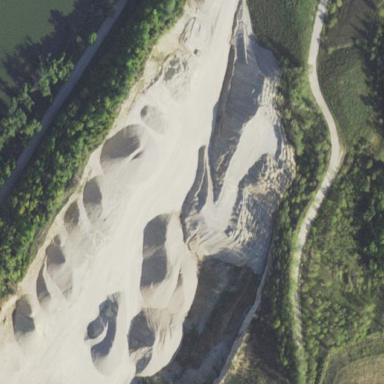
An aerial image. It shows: Quarry area that is man-made.